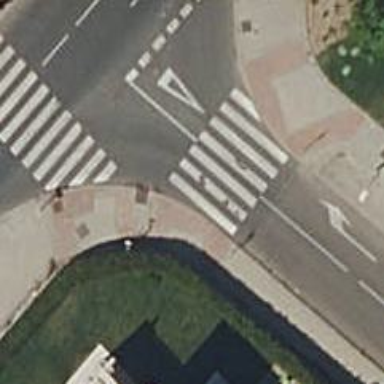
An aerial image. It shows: Uncontrolled crossing on the road.